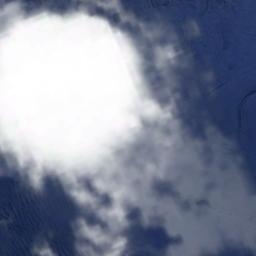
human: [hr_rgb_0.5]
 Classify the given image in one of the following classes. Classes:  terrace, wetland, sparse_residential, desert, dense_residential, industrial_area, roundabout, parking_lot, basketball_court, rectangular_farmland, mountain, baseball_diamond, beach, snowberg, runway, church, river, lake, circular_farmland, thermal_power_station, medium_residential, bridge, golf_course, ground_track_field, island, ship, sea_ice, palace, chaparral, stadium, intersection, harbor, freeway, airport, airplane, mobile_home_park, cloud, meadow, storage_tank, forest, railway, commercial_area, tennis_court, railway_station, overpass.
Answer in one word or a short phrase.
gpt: cloud